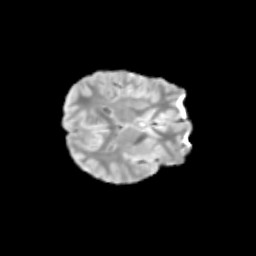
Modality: T2w
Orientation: axial
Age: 12
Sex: female
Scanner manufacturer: siemens
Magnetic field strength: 3 T
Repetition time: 3.8 s
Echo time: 0.07 s